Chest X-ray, AP view. Patient: 58 years old, sex M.
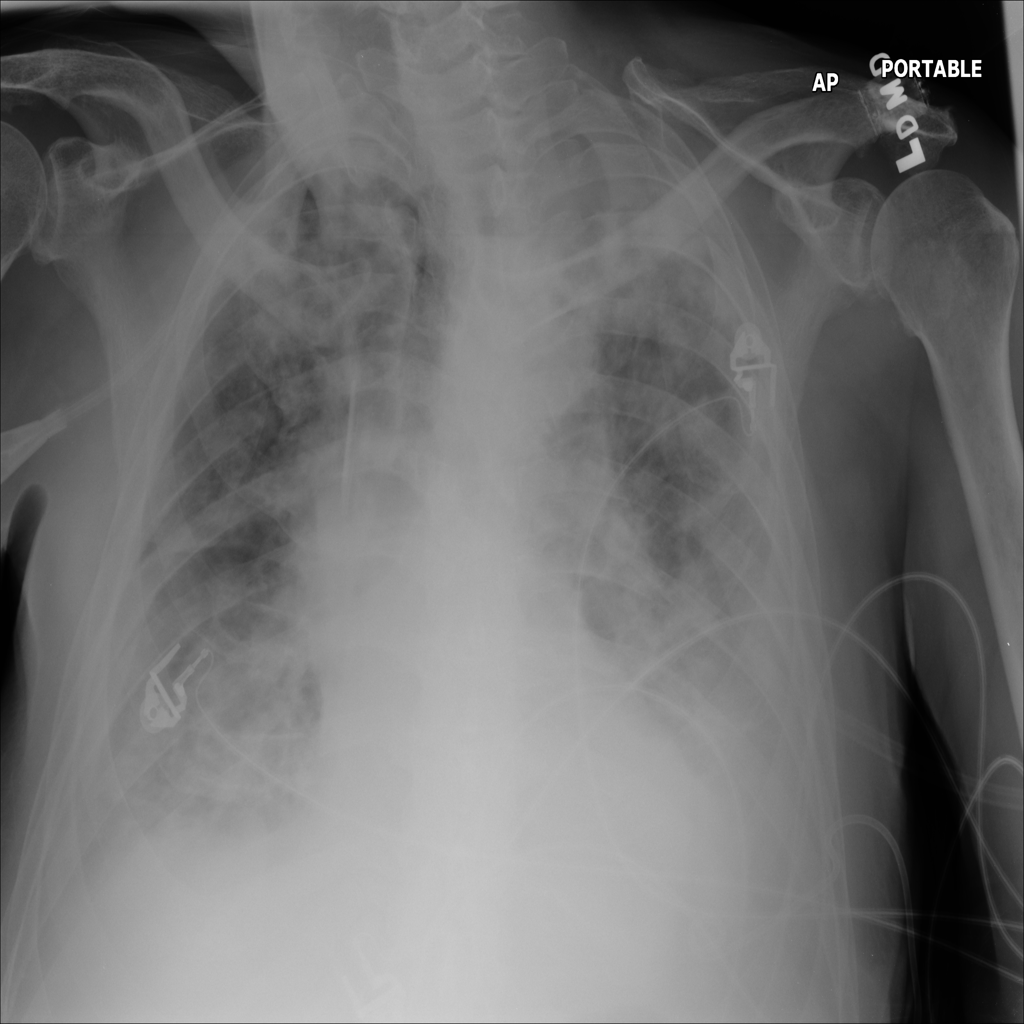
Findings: Effusion